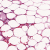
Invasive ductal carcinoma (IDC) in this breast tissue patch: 0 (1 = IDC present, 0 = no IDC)